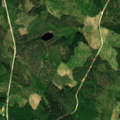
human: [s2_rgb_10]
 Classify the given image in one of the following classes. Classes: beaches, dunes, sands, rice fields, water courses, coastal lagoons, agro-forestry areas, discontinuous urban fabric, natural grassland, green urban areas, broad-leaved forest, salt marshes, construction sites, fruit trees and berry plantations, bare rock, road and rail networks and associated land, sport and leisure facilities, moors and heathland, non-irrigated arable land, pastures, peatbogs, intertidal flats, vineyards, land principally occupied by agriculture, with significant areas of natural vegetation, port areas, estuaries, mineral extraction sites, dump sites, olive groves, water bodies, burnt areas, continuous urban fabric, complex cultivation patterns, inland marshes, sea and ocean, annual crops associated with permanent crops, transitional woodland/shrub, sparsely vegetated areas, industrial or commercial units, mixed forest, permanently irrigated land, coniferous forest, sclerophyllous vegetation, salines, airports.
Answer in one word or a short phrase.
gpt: mixed forest, transitional woodland/shrub